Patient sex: M
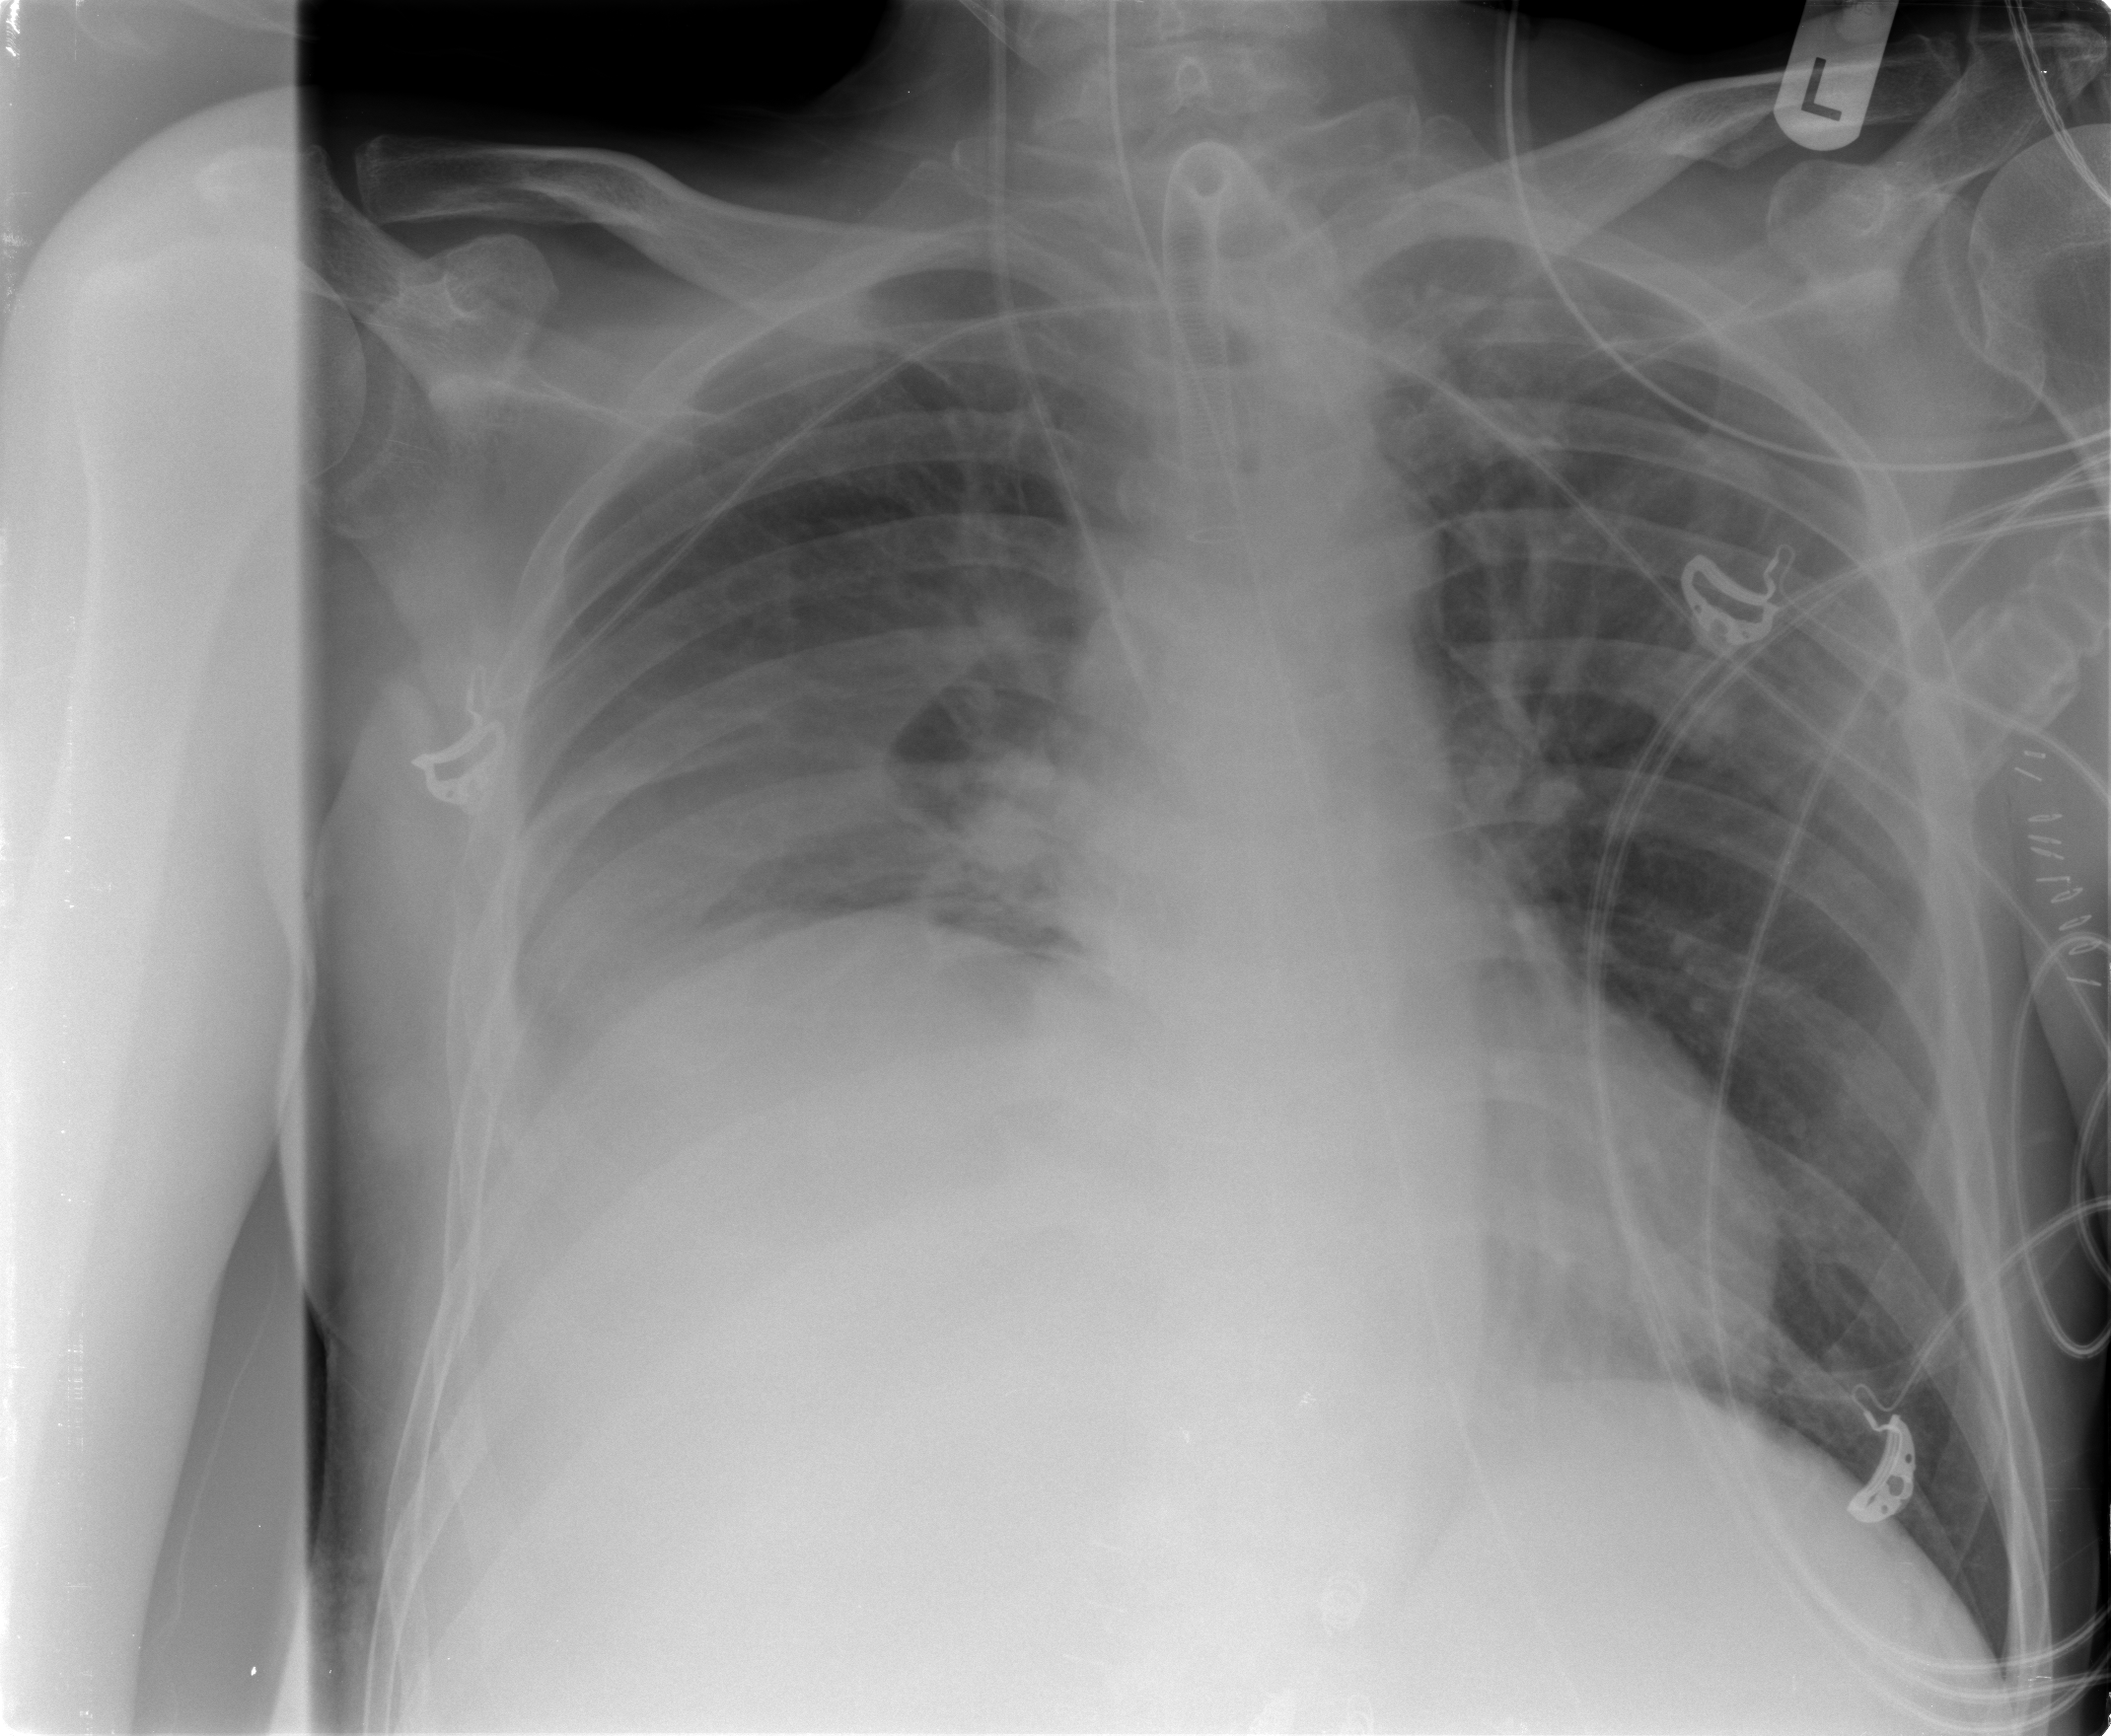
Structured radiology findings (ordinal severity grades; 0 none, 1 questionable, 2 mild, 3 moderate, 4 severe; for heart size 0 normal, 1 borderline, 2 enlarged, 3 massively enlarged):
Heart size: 0
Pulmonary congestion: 1
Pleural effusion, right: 2
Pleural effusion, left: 0
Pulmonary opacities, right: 0
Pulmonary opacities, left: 0
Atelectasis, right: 2
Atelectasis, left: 0